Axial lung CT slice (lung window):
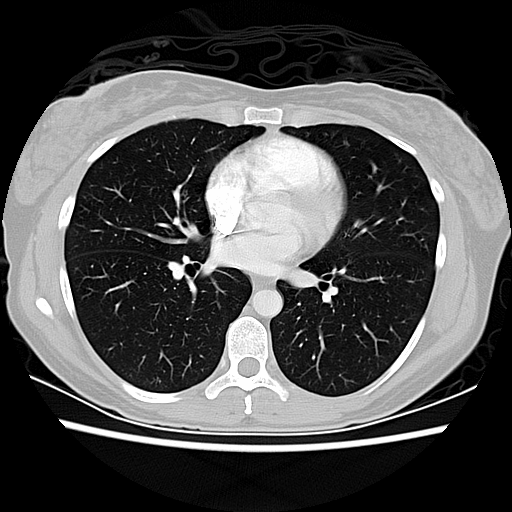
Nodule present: no